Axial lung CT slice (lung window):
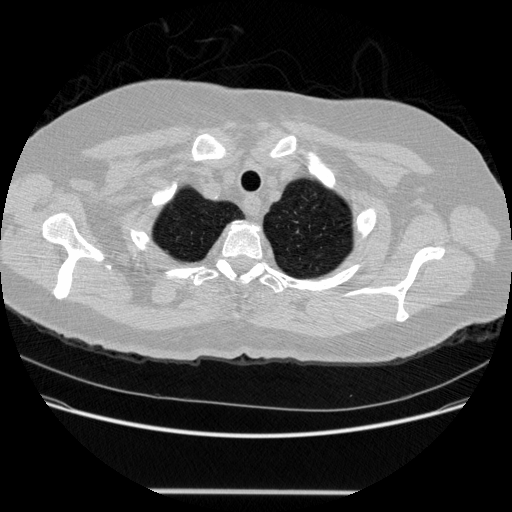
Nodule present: no